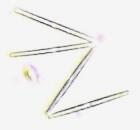
Label: Thalassionema